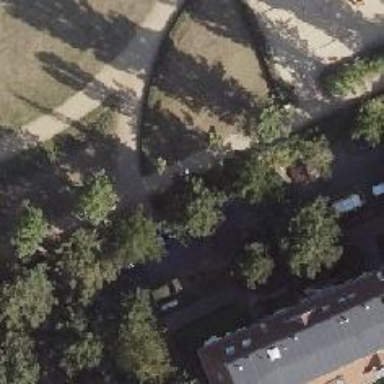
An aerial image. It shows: Avenue lined with deciduous broadleaved trees.